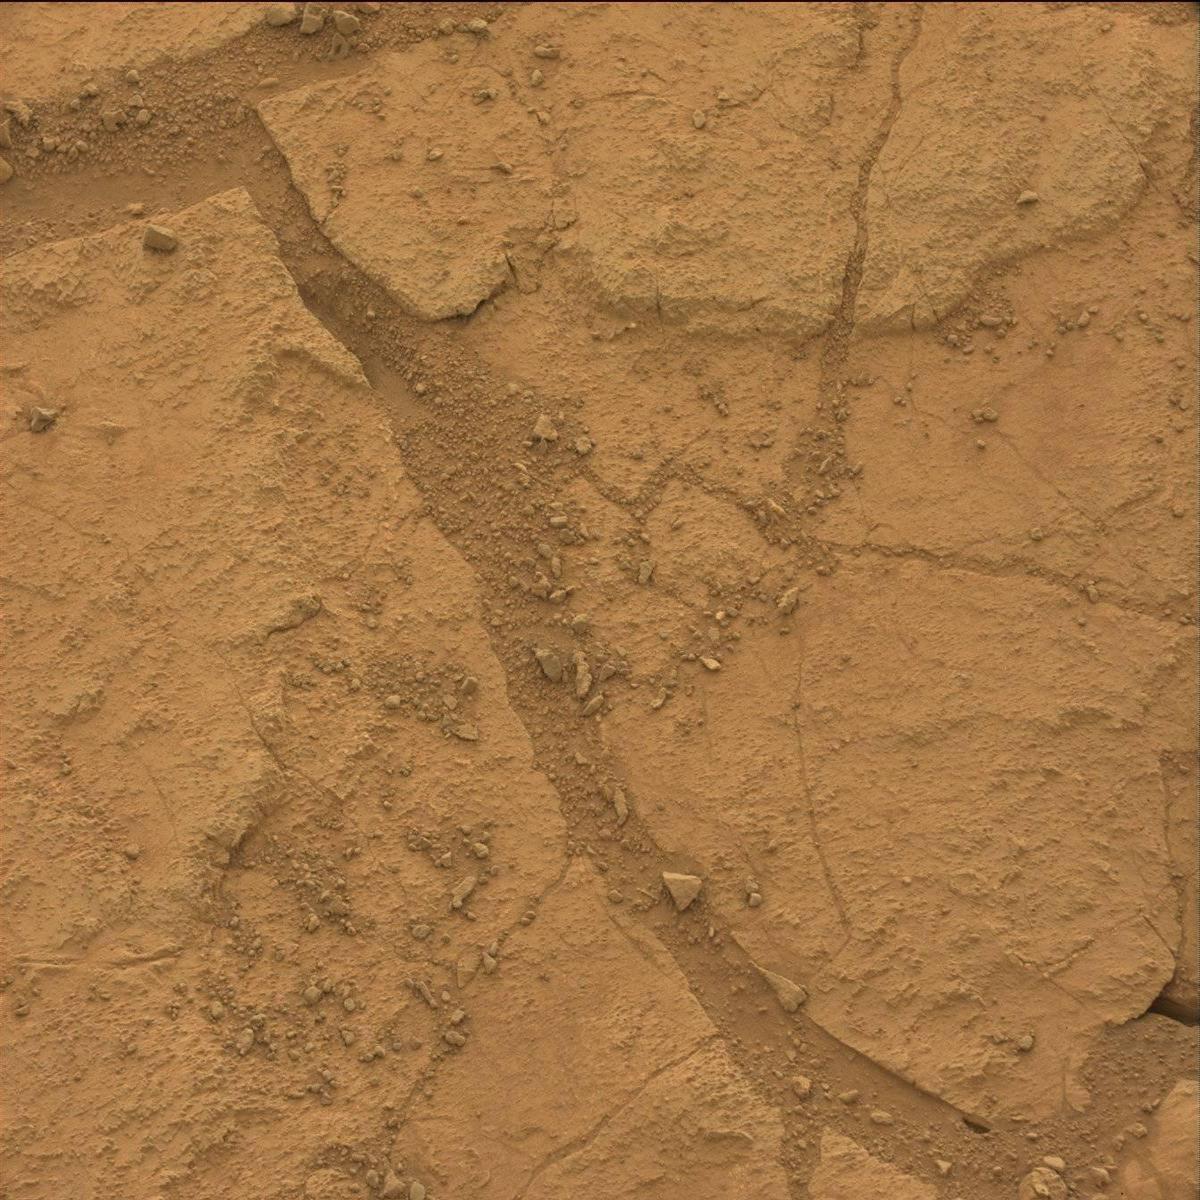
Terrain classes present: Bedrock, Sand / Soil